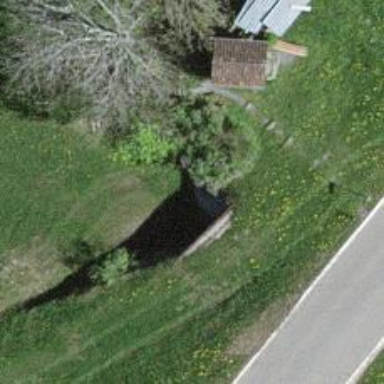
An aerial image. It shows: Downhill tunnel with classic grooming.